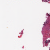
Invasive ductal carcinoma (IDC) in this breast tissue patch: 0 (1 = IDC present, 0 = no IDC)